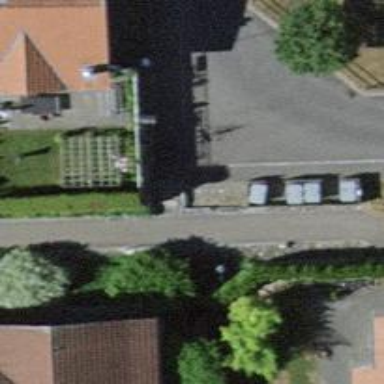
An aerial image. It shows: Footway surfaced with paving stones.